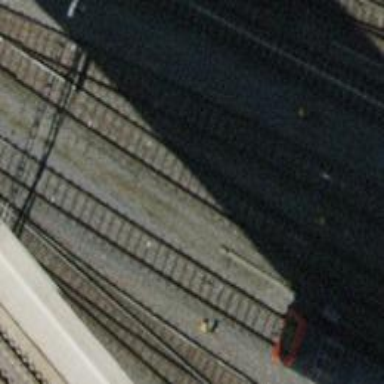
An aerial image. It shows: Single-track electrified railway service yard with contact line for trains.